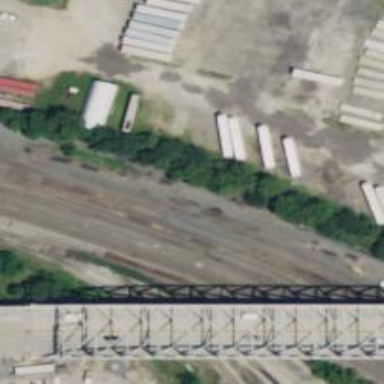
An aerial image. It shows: Railway yard.